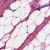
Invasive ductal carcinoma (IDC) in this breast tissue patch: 0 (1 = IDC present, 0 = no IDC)